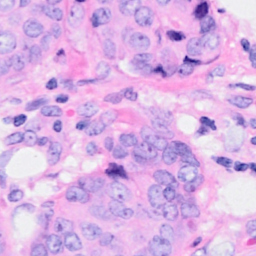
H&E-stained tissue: Breast